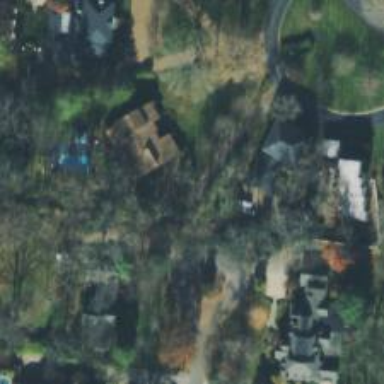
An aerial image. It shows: Driveway leading to service road.